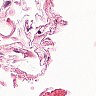
Metastatic tissue present: no